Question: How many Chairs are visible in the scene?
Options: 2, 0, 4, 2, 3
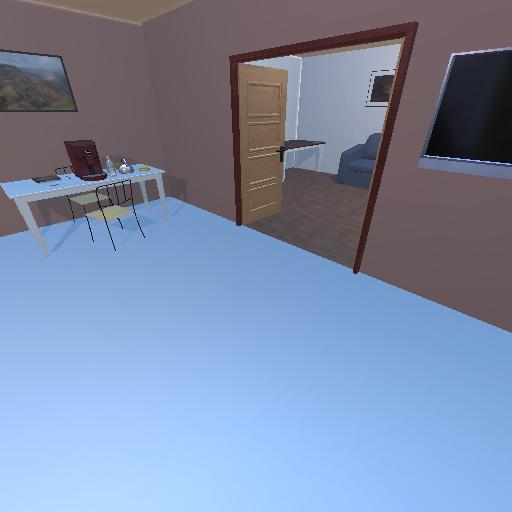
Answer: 2